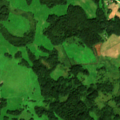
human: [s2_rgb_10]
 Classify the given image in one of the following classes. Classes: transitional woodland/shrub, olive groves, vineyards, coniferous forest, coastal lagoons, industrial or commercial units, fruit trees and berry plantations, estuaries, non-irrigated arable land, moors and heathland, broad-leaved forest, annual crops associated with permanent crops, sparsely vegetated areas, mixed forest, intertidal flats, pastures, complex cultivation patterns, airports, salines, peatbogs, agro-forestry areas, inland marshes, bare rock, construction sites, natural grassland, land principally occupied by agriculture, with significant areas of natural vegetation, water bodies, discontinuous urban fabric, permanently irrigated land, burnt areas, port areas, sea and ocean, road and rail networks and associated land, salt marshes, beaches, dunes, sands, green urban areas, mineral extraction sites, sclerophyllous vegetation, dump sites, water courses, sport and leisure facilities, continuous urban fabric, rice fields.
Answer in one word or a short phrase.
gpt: pastures, complex cultivation patterns, land principally occupied by agriculture, with significant areas of natural vegetation, broad-leaved forest, transitional woodland/shrub